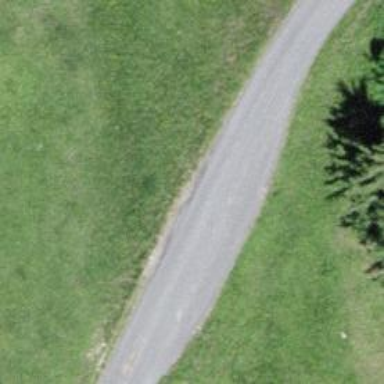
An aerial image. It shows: Passing place on the road.